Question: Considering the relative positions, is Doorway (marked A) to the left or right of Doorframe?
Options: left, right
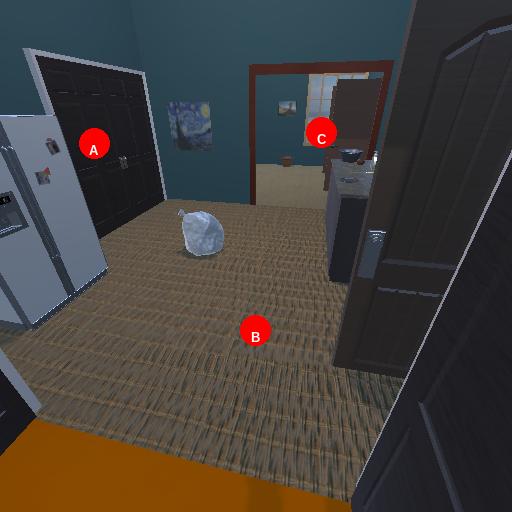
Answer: left